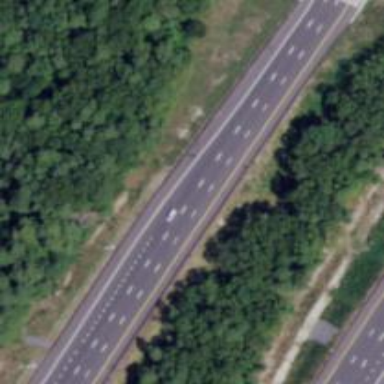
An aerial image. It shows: Urban freeway or expressway.